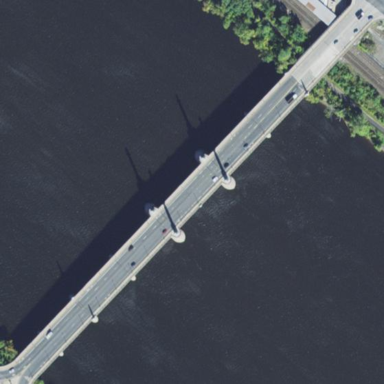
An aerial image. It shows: Humpback bridge with distinctive structure.